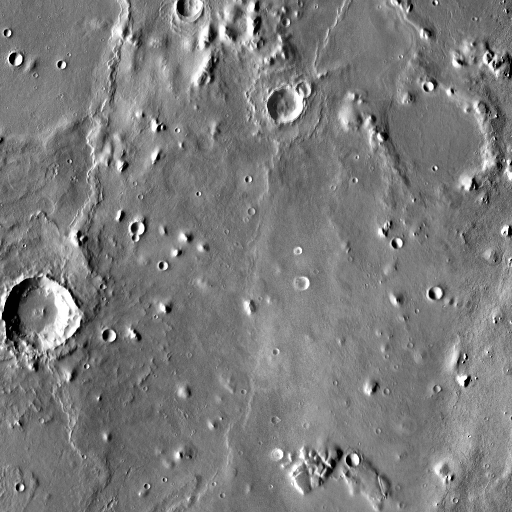
Crater classes present: Background, Other, Layered, Buried, Secondary